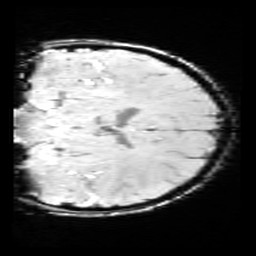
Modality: SWI
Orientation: coronal
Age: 9
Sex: female
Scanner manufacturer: siemens
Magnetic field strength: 3 T
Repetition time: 0.027 s
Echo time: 0.02 s